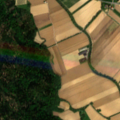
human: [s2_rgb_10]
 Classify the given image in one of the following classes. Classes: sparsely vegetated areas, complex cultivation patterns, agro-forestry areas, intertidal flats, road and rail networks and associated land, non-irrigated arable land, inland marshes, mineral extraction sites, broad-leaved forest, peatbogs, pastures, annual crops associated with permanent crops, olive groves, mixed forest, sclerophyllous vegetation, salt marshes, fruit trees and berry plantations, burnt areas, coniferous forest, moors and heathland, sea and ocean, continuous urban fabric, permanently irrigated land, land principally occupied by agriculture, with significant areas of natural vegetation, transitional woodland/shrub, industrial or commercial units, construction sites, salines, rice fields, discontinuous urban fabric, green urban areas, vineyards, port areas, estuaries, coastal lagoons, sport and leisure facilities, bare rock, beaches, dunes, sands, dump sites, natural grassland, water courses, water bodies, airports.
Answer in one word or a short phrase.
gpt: discontinuous urban fabric, non-irrigated arable land, mixed forest, transitional woodland/shrub